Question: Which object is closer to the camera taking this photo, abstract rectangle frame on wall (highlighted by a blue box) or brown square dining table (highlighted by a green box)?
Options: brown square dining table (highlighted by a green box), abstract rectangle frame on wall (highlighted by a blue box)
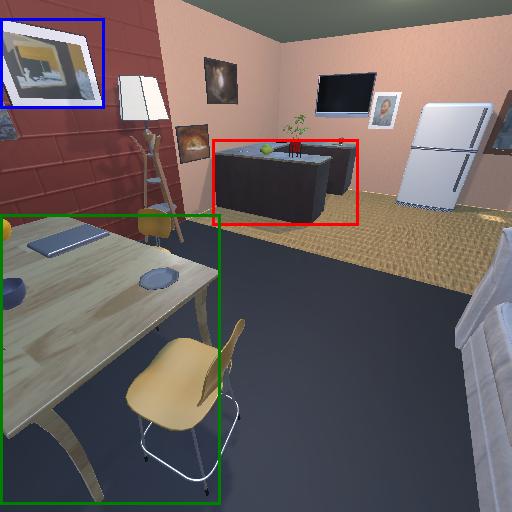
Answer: brown square dining table (highlighted by a green box)